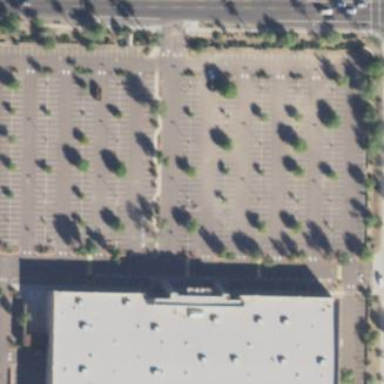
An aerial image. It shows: Parking area with asphalt surface.